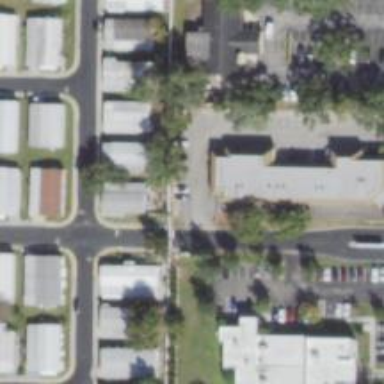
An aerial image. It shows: Veterinary facility.